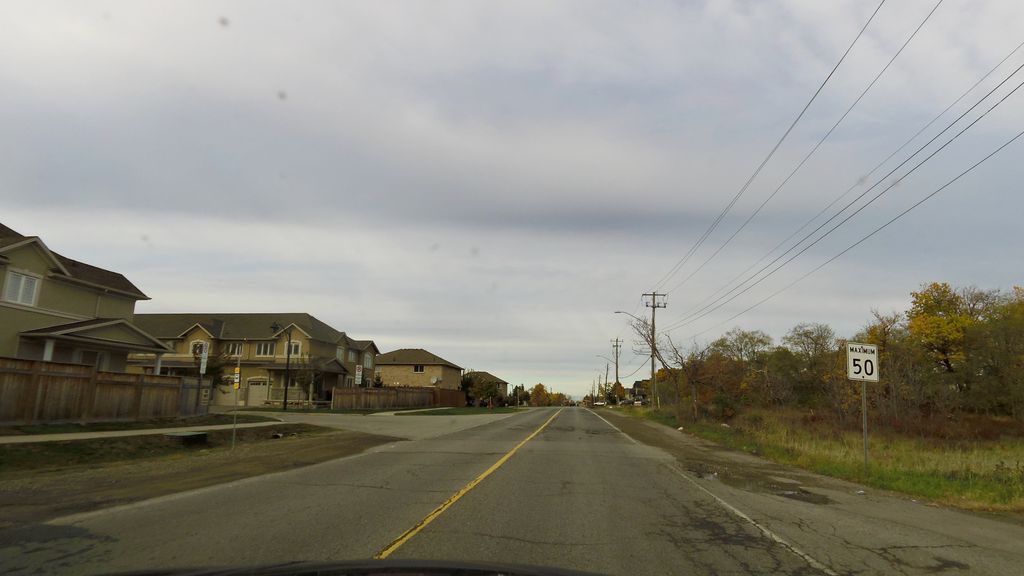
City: hamilton